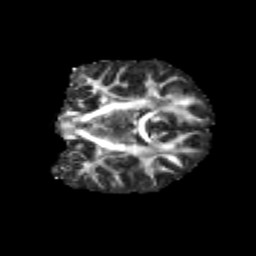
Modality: FA
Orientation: coronal
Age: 12
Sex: male
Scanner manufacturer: siemens
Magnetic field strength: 3 T
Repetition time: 3.8 s
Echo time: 0.07 s